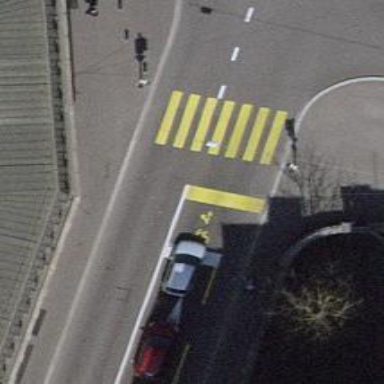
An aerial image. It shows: Primary highway with both sidewalks. There is dedicated cycle lane on the left side.